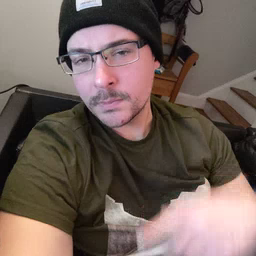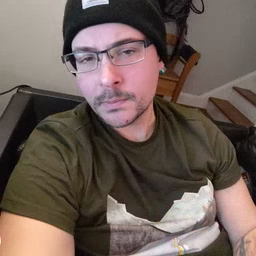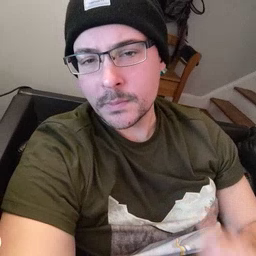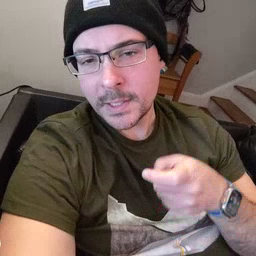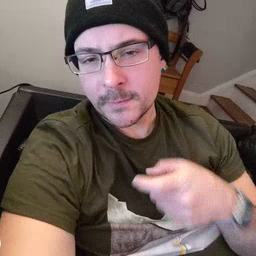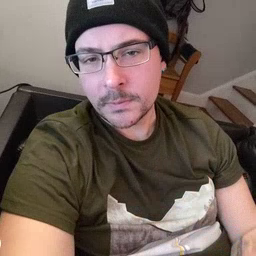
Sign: gift